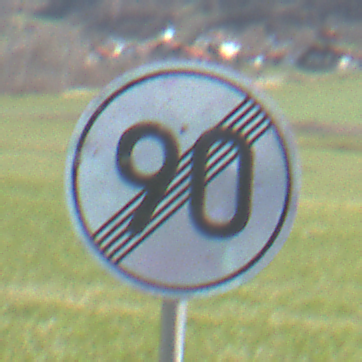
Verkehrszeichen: EndeGeschwindigkeit90
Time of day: MorningAfternoon
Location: Outdoor (Nature)
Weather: PartlyCloudy
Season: NotSpecified
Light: Natural